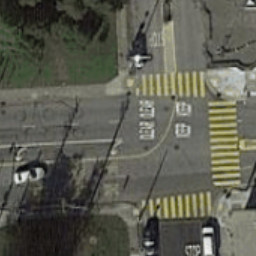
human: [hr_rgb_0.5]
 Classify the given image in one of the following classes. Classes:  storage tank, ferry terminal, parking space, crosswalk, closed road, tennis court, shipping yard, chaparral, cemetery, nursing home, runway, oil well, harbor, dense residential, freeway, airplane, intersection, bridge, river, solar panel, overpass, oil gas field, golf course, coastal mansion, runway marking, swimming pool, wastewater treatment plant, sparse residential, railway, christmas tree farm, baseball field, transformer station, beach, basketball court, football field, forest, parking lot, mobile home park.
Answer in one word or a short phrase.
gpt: crosswalk